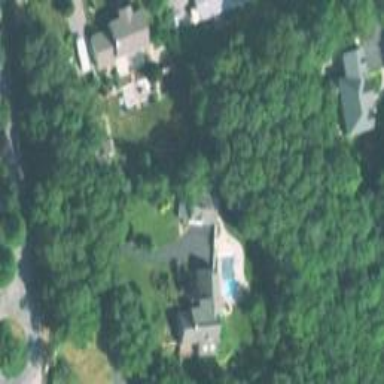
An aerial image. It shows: Driveway.